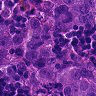
Metastatic tissue present: yes